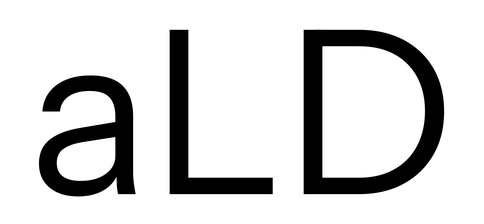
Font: InstrumentSans_Regular